Question: is it possible:
one instance and 2 interfaces for it, at the same page.
Sample:

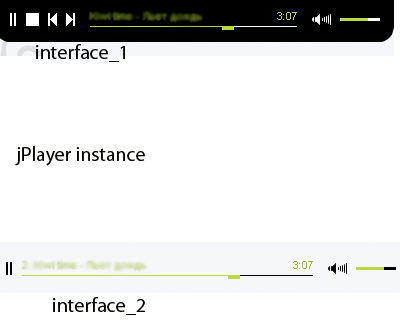
Answer: As far as I can see (from looking at the source) it seems as though the events (play, pause etc.) are hard-wired to use the identifier of the interface "jp_interface_n":
'''
<div id="jp_interface_1" class="jp-interface">
....
</div>
'''
where n corresponds to the id of the player "jquery_jplayer_n"
'''
<div id="jquery_jplayer_1" class="jp-jplayer"></div>
'''
So in the case above the player "jquery_jplayer_1" would infer an interface id of "jp_interface_1".
I do not think what you are attempting to do is possible without modification of the jplayer component, although I have only looked at it for a couple of minutes so may have missed something.
You have two choices:
1. Ask someone who works on the project via the following Google Group: jPlayer: HTML5 Audio & Video for jQuery
2. Create you own interface(s) and wire it up using their api: jPlayer 2.0.0 Developer Guide